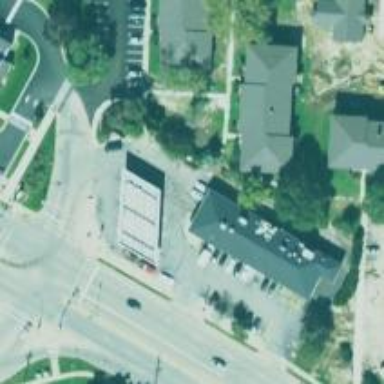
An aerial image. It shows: Convenience shop.